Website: home-depot
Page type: payment
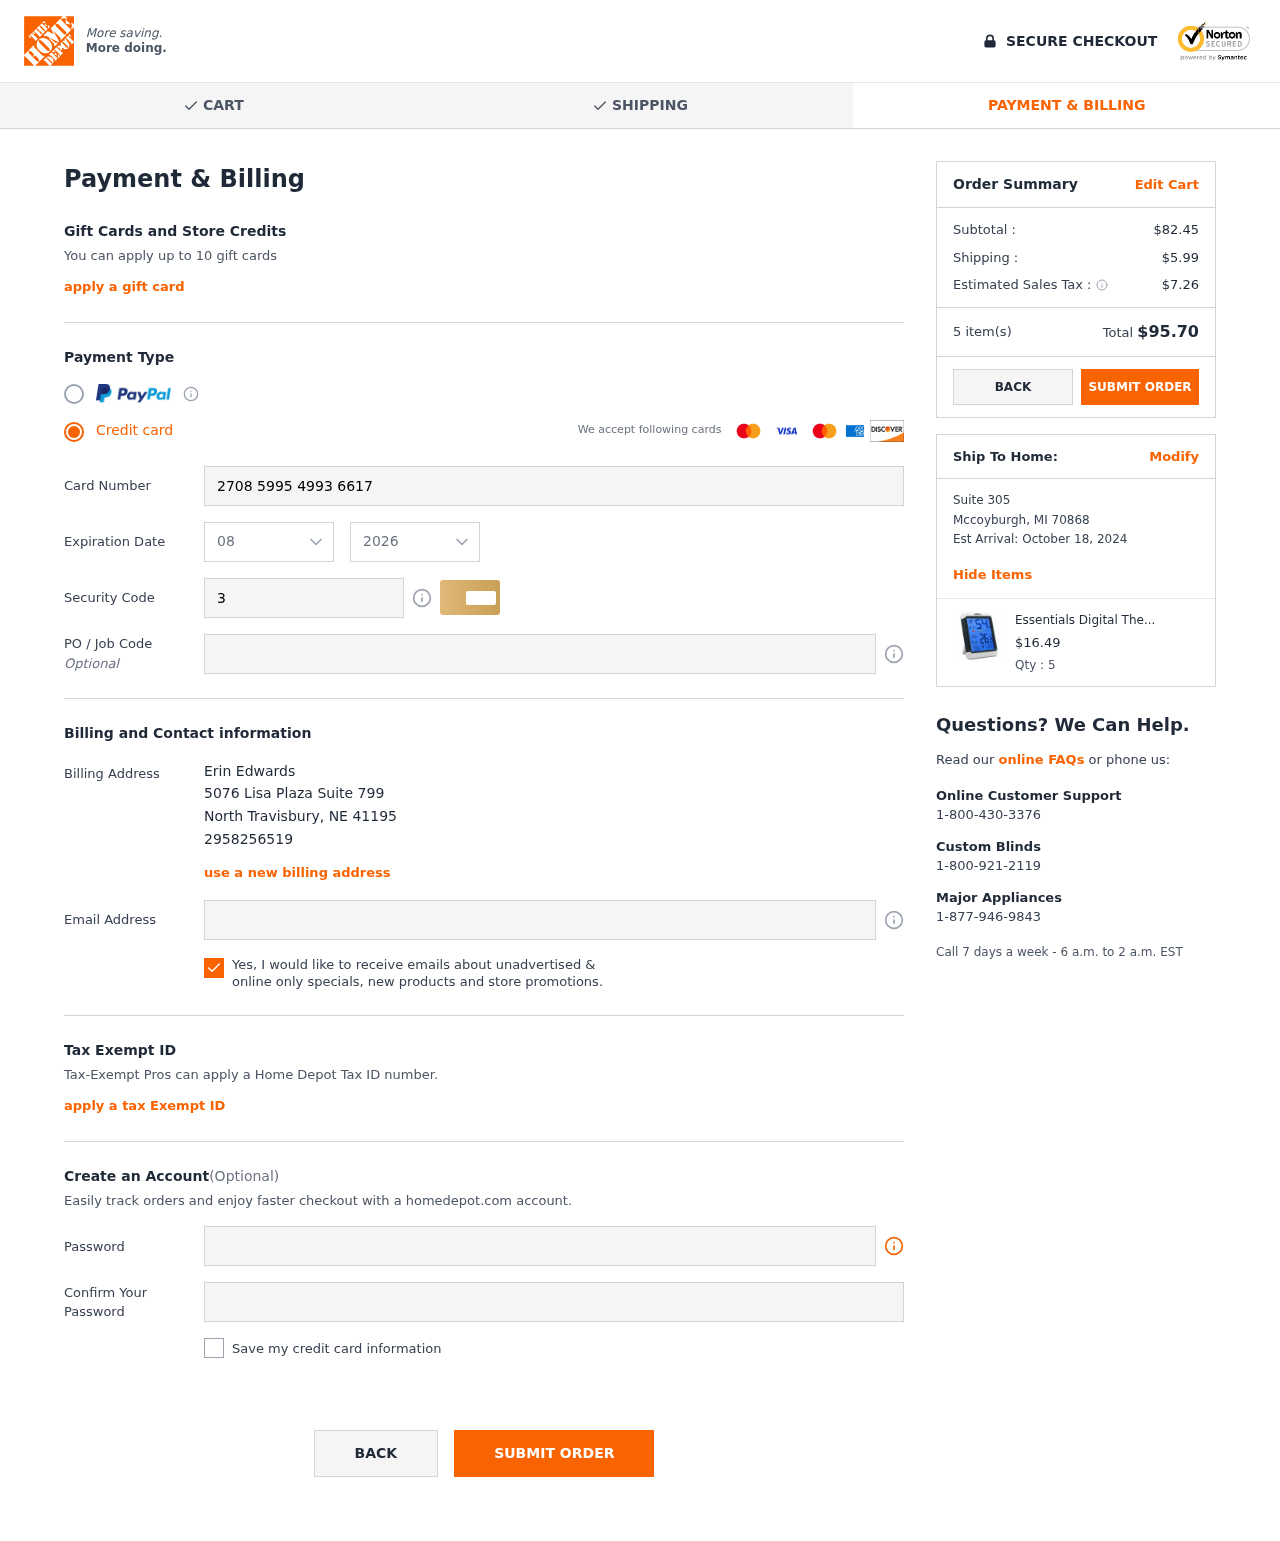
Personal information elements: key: PII_CARD_CVV
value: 394
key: PII_CARD_EXPIRY_MONTH
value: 08
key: PII_CARD_EXPIRY_YEAR
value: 26
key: PII_CARD_NUMBER
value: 2708 5995 4993 6617
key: PII_CITY
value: North Travisbury
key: PII_CITY2
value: Mccoyburgh
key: PII_EMAIL
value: erinedwards@yahoo.com
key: PII_FULLNAME
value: Erin Edwards
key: PII_JOB_CODE
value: J295719
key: PII_PHONE
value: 2958256519
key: PII_POSTCODE
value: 41195
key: PII_POSTCODE2
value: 70868
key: PII_STATE_ABBR
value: NE
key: PII_STATE_ABBR2
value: MI
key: PII_STREET
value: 5076 Lisa Plaza Suite 799
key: PII_STREET2
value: Suite 305
Product elements: key: PRODUCT1_NAME
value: Essentials Digital Thermo-Hygrometer Indoor Thermometer Hygrometer Temperature and Humidity Meter Cl
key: PRODUCT1_PRICE
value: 16.49
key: PRODUCT1_QUANTITY
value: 5
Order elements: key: ORDER_SUBTOTAL
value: $82.45
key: ORDER_SHIPPING_COST
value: $5.99
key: ORDER_TAX
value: $7.26
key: ORDER_NUM_ITEMS
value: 5 item(s)
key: ORDER_TOTAL
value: $95.70
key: ORDER_DELIVERY_DATE
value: October 18, 2024